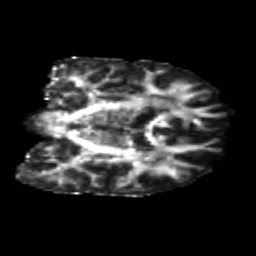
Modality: FA
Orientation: coronal
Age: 24
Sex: male
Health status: healthy
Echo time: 0.074 s